Field crop: tomato
Growth stage: 1
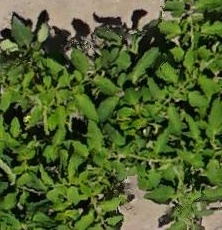
Species: tomato